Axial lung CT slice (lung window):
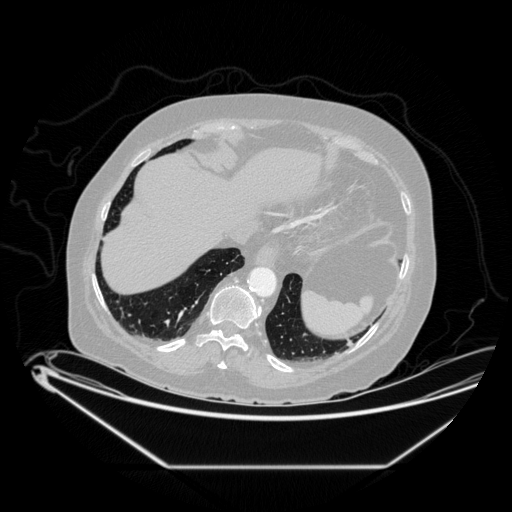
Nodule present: yes
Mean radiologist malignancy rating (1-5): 3